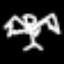
Label: angel